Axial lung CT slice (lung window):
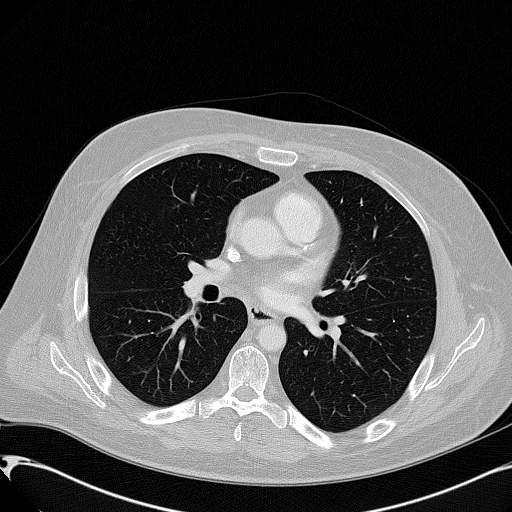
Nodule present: no